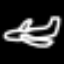
Label: airplane